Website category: university
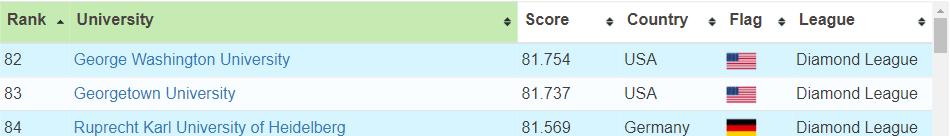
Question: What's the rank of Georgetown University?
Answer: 83

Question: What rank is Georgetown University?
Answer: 83

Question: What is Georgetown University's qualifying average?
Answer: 83

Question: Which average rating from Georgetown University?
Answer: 83

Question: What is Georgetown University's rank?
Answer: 83

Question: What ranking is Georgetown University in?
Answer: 83

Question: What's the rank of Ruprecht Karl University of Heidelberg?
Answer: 84

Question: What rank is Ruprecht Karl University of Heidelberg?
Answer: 84

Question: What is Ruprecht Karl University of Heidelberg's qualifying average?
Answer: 84

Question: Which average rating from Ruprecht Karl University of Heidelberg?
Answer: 84

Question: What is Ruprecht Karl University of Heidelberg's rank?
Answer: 84

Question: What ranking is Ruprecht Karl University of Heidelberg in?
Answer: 84

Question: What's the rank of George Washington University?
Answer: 82

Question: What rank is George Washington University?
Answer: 82

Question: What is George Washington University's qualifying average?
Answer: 82

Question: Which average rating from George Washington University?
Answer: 82

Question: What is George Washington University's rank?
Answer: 82

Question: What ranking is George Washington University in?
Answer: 82

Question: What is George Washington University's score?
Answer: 81.754

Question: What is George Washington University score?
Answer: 81.754

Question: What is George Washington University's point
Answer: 81.754

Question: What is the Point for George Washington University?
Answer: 81.754

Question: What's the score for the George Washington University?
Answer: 81.754

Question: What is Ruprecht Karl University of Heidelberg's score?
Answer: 81.569

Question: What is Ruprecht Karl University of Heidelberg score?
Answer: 81.569

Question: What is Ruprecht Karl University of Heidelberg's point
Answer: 81.569

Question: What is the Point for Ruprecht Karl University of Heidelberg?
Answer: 81.569

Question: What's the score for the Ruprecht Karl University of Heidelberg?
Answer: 81.569

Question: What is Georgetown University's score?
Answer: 81.737

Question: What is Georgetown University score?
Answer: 81.737

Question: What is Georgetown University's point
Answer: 81.737

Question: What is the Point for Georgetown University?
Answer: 81.737

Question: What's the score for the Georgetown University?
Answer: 81.737

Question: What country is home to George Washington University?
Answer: USA

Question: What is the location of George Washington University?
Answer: USA

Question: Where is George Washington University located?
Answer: USA

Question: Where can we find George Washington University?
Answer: USA

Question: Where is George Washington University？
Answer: USA

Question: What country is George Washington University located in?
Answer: USA

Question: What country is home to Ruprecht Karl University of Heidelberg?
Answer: Germany

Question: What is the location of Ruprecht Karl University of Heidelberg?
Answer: Germany

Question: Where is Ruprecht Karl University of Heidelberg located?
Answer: Germany

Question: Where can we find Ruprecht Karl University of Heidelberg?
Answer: Germany

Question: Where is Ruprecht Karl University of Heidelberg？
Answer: Germany

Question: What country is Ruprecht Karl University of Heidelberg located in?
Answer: Germany

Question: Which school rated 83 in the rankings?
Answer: Georgetown University

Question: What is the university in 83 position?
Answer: Georgetown University

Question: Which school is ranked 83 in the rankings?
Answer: Georgetown University

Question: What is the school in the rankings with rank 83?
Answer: Georgetown University

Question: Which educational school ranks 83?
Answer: Georgetown University

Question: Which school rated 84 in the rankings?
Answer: Ruprecht Karl University of Heidelberg

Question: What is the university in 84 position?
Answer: Ruprecht Karl University of Heidelberg

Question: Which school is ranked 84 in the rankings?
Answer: Ruprecht Karl University of Heidelberg

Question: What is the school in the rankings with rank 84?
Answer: Ruprecht Karl University of Heidelberg

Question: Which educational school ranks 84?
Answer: Ruprecht Karl University of Heidelberg

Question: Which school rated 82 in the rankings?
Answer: George Washington University

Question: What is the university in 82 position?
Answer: George Washington University

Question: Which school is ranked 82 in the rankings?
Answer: George Washington University

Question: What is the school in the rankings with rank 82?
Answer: George Washington University

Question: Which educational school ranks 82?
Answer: George Washington University

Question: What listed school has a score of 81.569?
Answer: Ruprecht Karl University of Heidelberg

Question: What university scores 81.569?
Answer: Ruprecht Karl University of Heidelberg

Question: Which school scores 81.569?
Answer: Ruprecht Karl University of Heidelberg

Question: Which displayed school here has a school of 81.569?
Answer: Ruprecht Karl University of Heidelberg